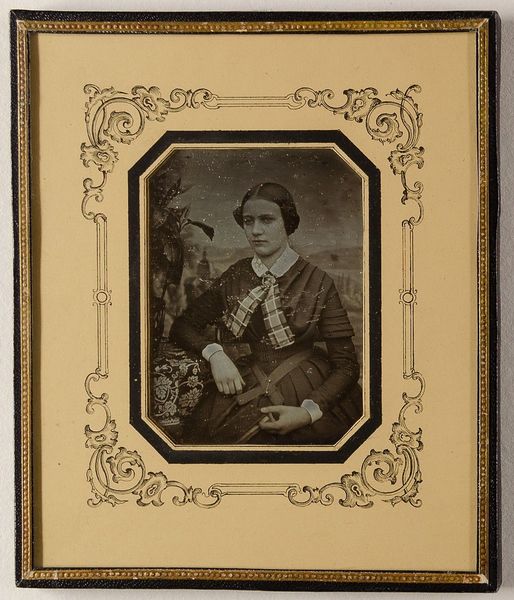
Titel: Unbekannte junge Frau
Künstler: Julius Böhm
Standort: Hamburg
Institution: Museum für Kunst und Gewerbe Hamburg
Schlagwörter: frau, portrait, figur, foto, fotografie, photographie, photo, lichtbild, daguerreotypie, bildwerke, angewandte und bildende kunst, hessische systematik, porträt, porträtfotografie, porträtphotographie, hüftbild